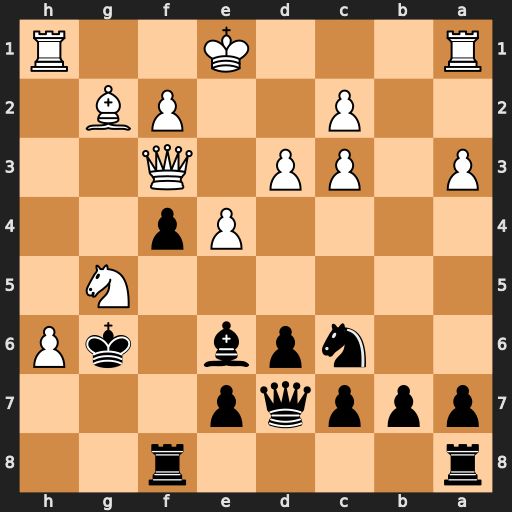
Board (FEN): r4r2/pppqp3/2npb1kP/6N1/4Pp2/P1PP1Q2/2P2PB1/R3K2R
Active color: b
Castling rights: KQ
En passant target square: -
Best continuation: Bg4 Qh3 Bxh3 Bxh3 Qe8